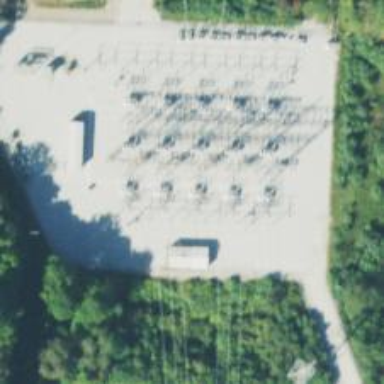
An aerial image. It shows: Switch used for power control.